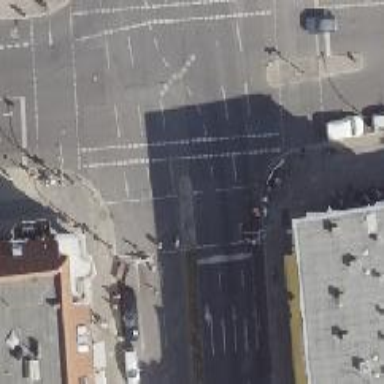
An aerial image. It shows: Traffic island located on footway.